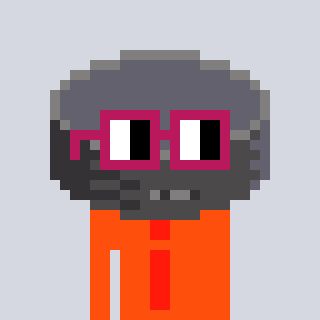
a pixel art character with square dark red glasses, a hockey puck-shaped head and a orange-colored body on a cool background